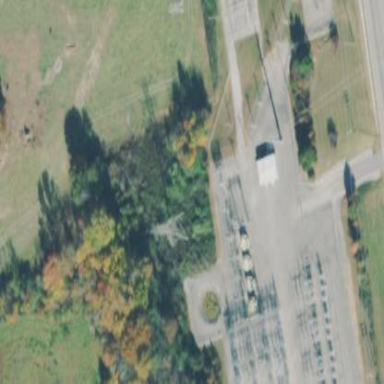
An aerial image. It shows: Distribution level power substation surrounded by fence.